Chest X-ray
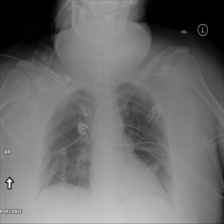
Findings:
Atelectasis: negative
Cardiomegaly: negative
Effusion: negative
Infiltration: positive
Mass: negative
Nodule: negative
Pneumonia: negative
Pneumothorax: negative
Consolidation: negative
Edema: negative
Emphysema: negative
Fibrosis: negative
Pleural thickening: negative
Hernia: negative